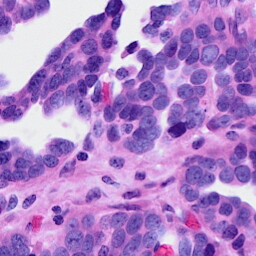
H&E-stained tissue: Ovarian